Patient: sex M, age 79
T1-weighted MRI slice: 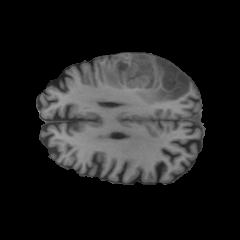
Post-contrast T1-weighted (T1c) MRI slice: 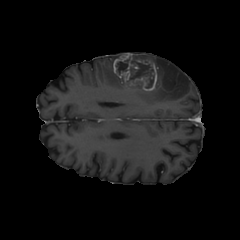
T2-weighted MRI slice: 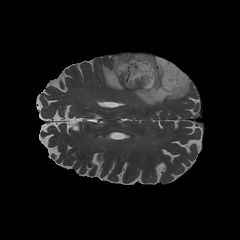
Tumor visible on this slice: yes
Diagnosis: Glioblastoma, IDH-wildtype
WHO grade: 4